Question: Count the number of objects in the diagram.
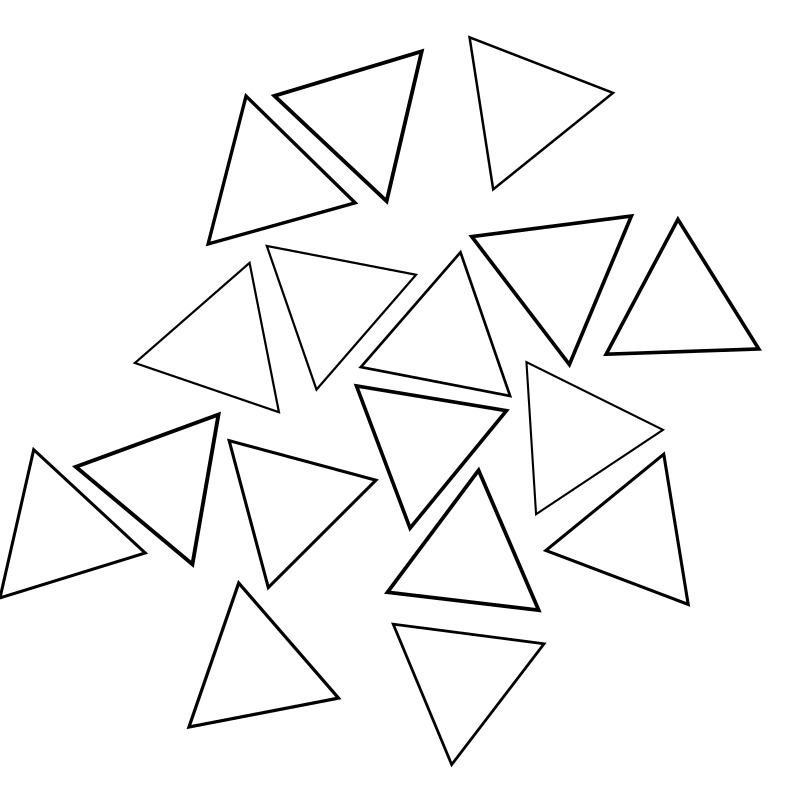
Answer: 17